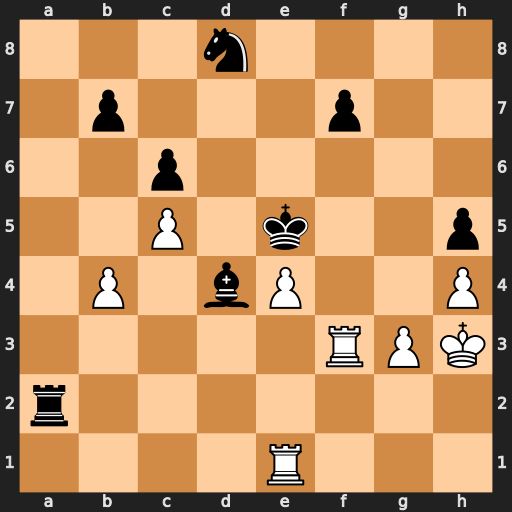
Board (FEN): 3n4/1p3p2/2p5/2P1k2p/1P1bP2P/5RPK/r7/4R3
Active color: w
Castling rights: -
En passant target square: -
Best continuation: Rf5+ Ke6 Rd1